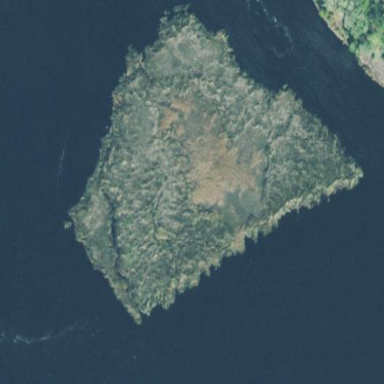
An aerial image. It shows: Islet.